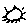
Label: sun